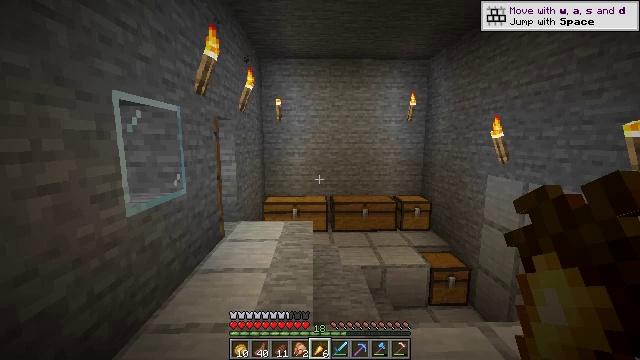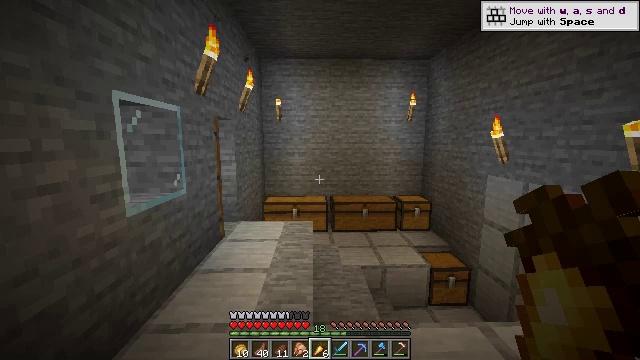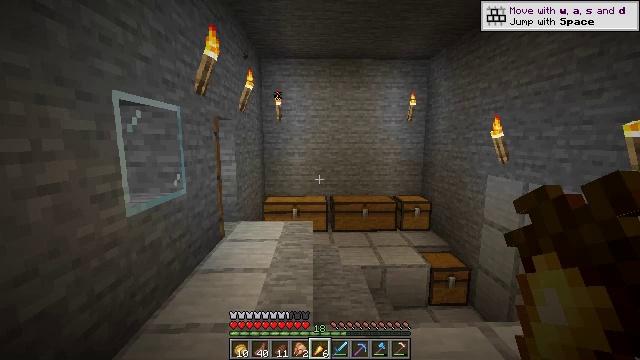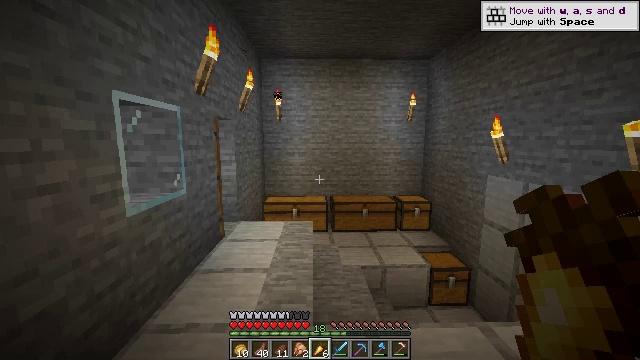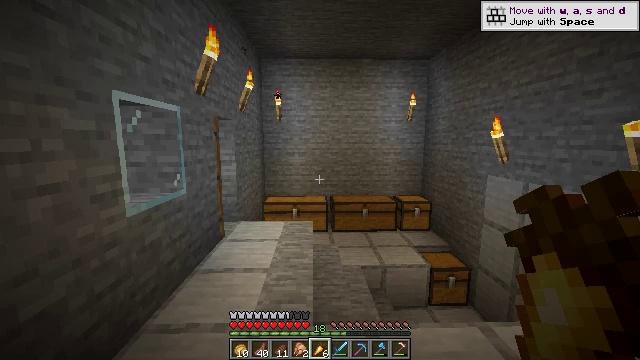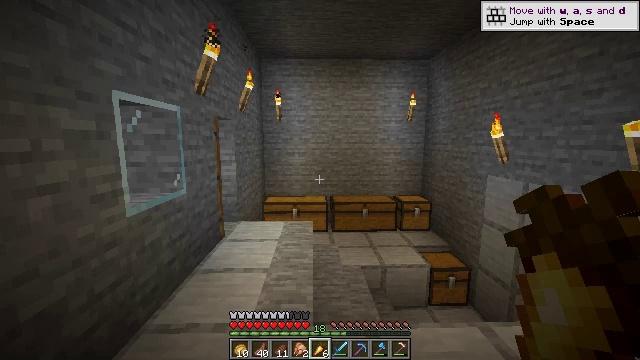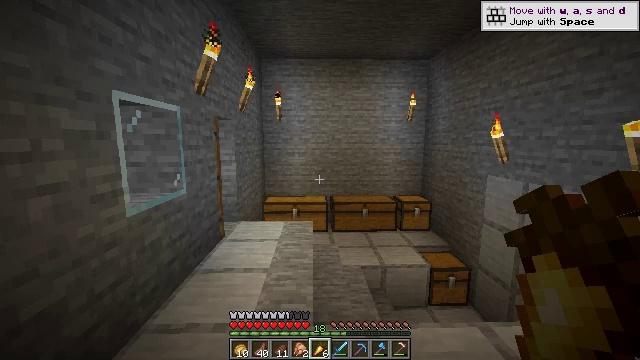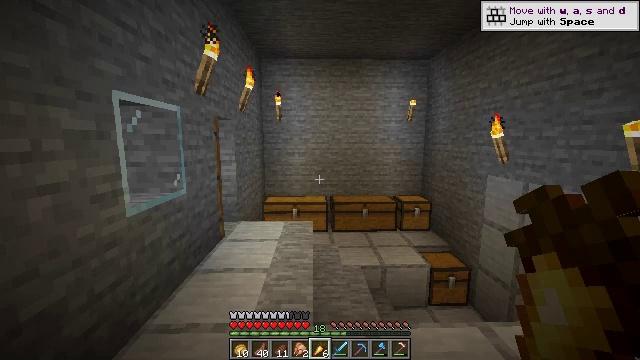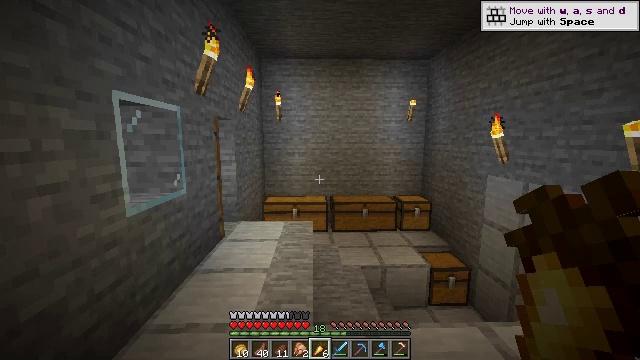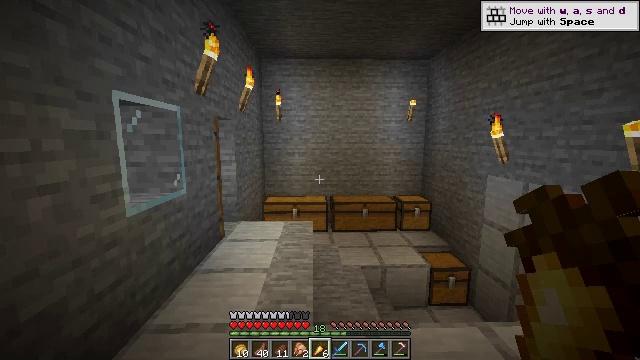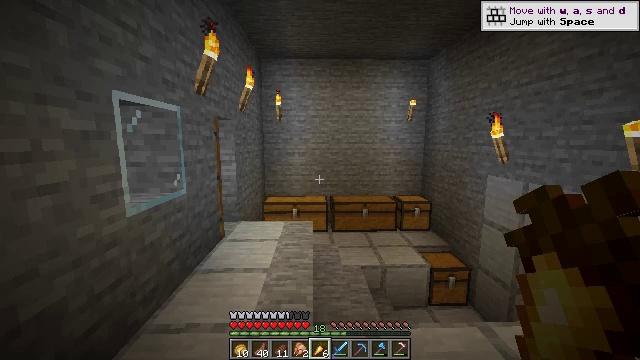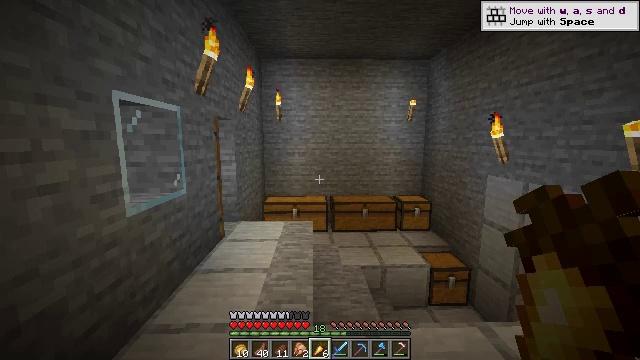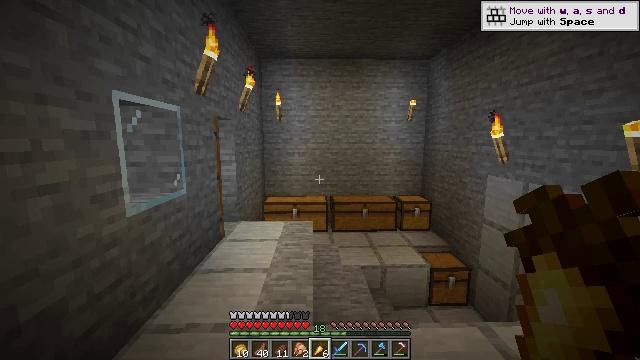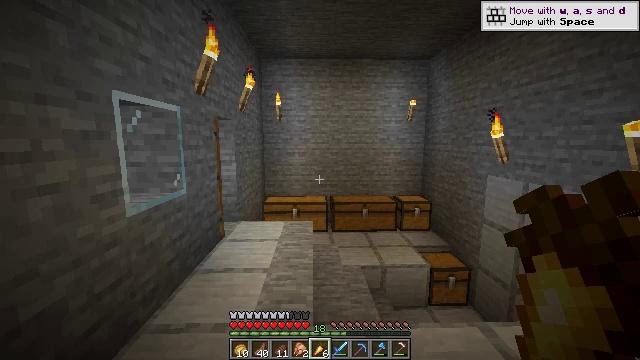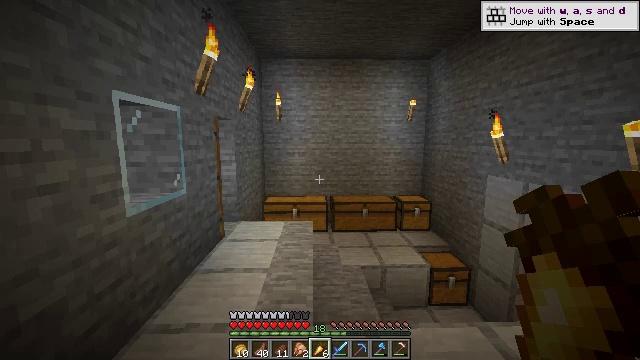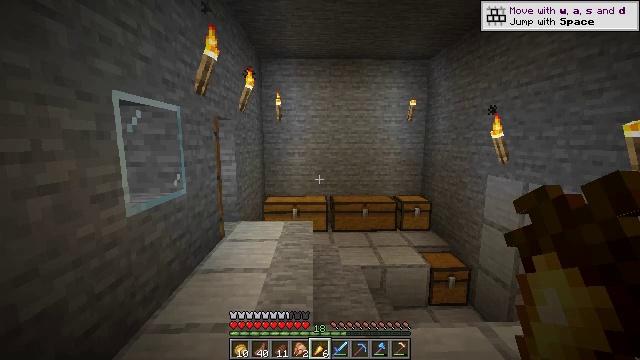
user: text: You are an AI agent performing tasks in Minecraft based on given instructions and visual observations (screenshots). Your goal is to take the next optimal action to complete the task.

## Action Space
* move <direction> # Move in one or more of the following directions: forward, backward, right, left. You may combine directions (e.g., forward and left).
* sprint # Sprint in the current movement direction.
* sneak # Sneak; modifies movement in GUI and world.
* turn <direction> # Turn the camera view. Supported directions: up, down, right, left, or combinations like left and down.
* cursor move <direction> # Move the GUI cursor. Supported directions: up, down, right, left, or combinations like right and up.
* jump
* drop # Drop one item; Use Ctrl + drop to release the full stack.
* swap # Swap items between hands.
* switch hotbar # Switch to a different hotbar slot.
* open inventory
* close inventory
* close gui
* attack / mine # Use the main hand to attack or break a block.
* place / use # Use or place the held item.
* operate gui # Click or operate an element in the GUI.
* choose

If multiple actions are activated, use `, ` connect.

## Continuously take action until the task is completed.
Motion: motion action
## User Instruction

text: Open the crafting table and make a tripwire hook.
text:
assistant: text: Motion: no_op
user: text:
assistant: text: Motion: no_op
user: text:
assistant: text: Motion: no_op
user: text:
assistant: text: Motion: no_op
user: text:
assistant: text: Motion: no_op
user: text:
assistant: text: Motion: no_op
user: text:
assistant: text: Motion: no_op
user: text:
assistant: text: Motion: no_op
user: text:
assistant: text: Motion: no_op
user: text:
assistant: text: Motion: no_op
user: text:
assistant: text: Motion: no_op
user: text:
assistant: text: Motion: no_op
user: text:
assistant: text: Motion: no_op
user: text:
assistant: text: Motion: no_op
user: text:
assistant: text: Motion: no_op
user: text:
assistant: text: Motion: no_op
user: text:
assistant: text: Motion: no_op
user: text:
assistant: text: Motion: no_op
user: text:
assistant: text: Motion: no_op
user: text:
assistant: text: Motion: no_op
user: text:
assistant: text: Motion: no_op
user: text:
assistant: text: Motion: no_op
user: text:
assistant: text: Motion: no_op
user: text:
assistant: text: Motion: no_op
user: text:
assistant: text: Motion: no_op
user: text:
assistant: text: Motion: no_op
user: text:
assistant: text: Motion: no_op
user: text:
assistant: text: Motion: no_op
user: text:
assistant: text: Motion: no_op
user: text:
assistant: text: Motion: no_op